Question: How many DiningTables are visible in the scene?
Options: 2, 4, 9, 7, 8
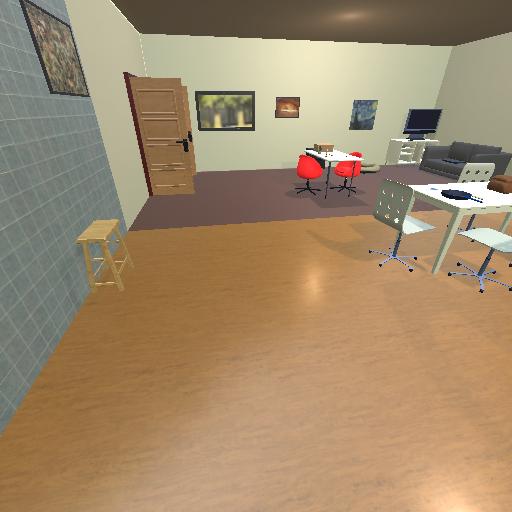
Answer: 2